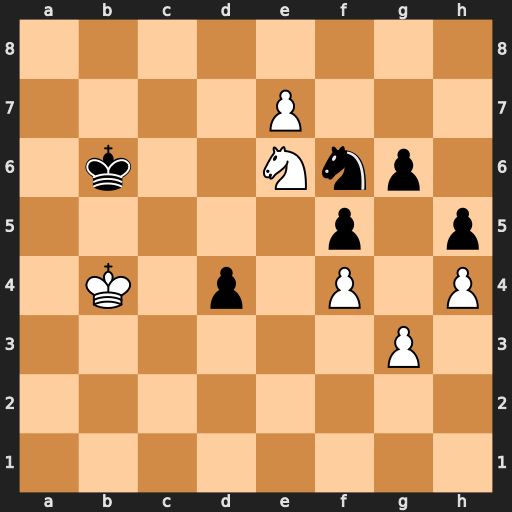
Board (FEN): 8/4P3/1k2Nnp1/5p1p/1K1p1P1P/6P1/8/8
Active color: w
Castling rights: -
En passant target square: -
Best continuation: Ng7 Nd5+ Kc4 Nxe7 Kxd4